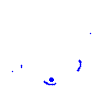
Particle: electron